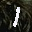
Label: 1